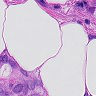
Metastatic tissue present: yes